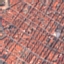
Land use / land cover: Residential